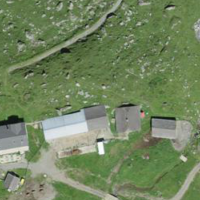
EUNIS habitat code: 23
Species observed at this site:
Viola calcarata
Ichthyosaura alpestris